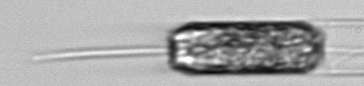
Label: Ditylum_brightwellii